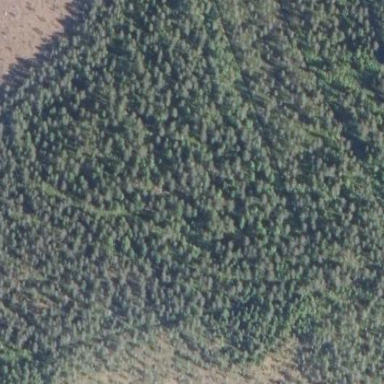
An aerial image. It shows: Woodland consisting mainly of needle-leaved trees.